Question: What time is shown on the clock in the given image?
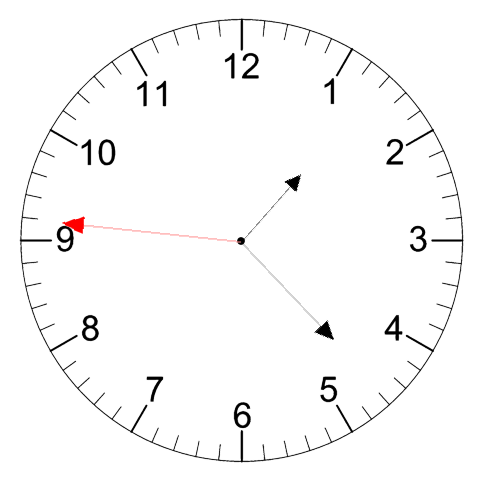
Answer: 01:22:46